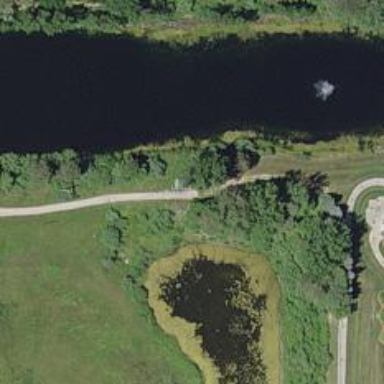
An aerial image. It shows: Service road designated as golf cart path.